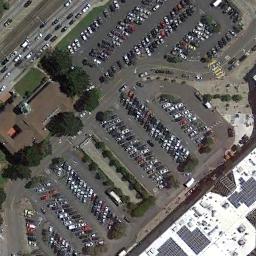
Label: parking_lot